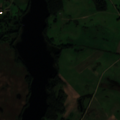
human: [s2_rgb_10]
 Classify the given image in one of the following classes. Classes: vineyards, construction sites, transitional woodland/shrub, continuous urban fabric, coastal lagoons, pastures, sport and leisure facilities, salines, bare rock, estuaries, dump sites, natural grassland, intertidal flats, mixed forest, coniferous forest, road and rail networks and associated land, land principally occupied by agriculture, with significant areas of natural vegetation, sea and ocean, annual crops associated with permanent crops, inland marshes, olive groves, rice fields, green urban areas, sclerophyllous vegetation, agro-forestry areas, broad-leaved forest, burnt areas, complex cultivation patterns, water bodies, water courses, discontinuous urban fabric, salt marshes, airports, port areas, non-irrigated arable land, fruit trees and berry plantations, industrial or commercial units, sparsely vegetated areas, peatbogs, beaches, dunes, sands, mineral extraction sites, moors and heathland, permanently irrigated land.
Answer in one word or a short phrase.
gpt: non-irrigated arable land, pastures, land principally occupied by agriculture, with significant areas of natural vegetation, transitional woodland/shrub, water bodies